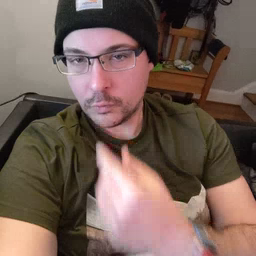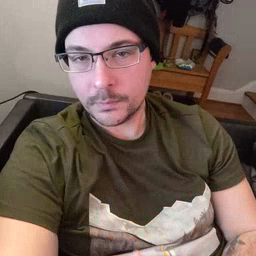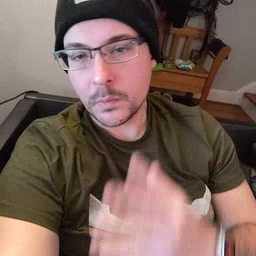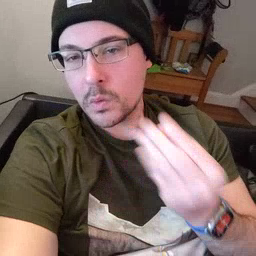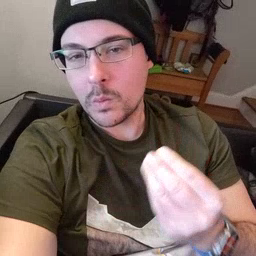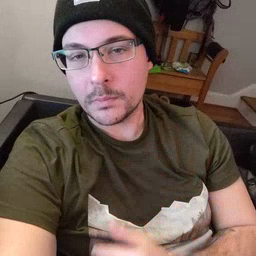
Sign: go